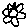
Label: flower